Platform: macOS
Application: Arc Browser
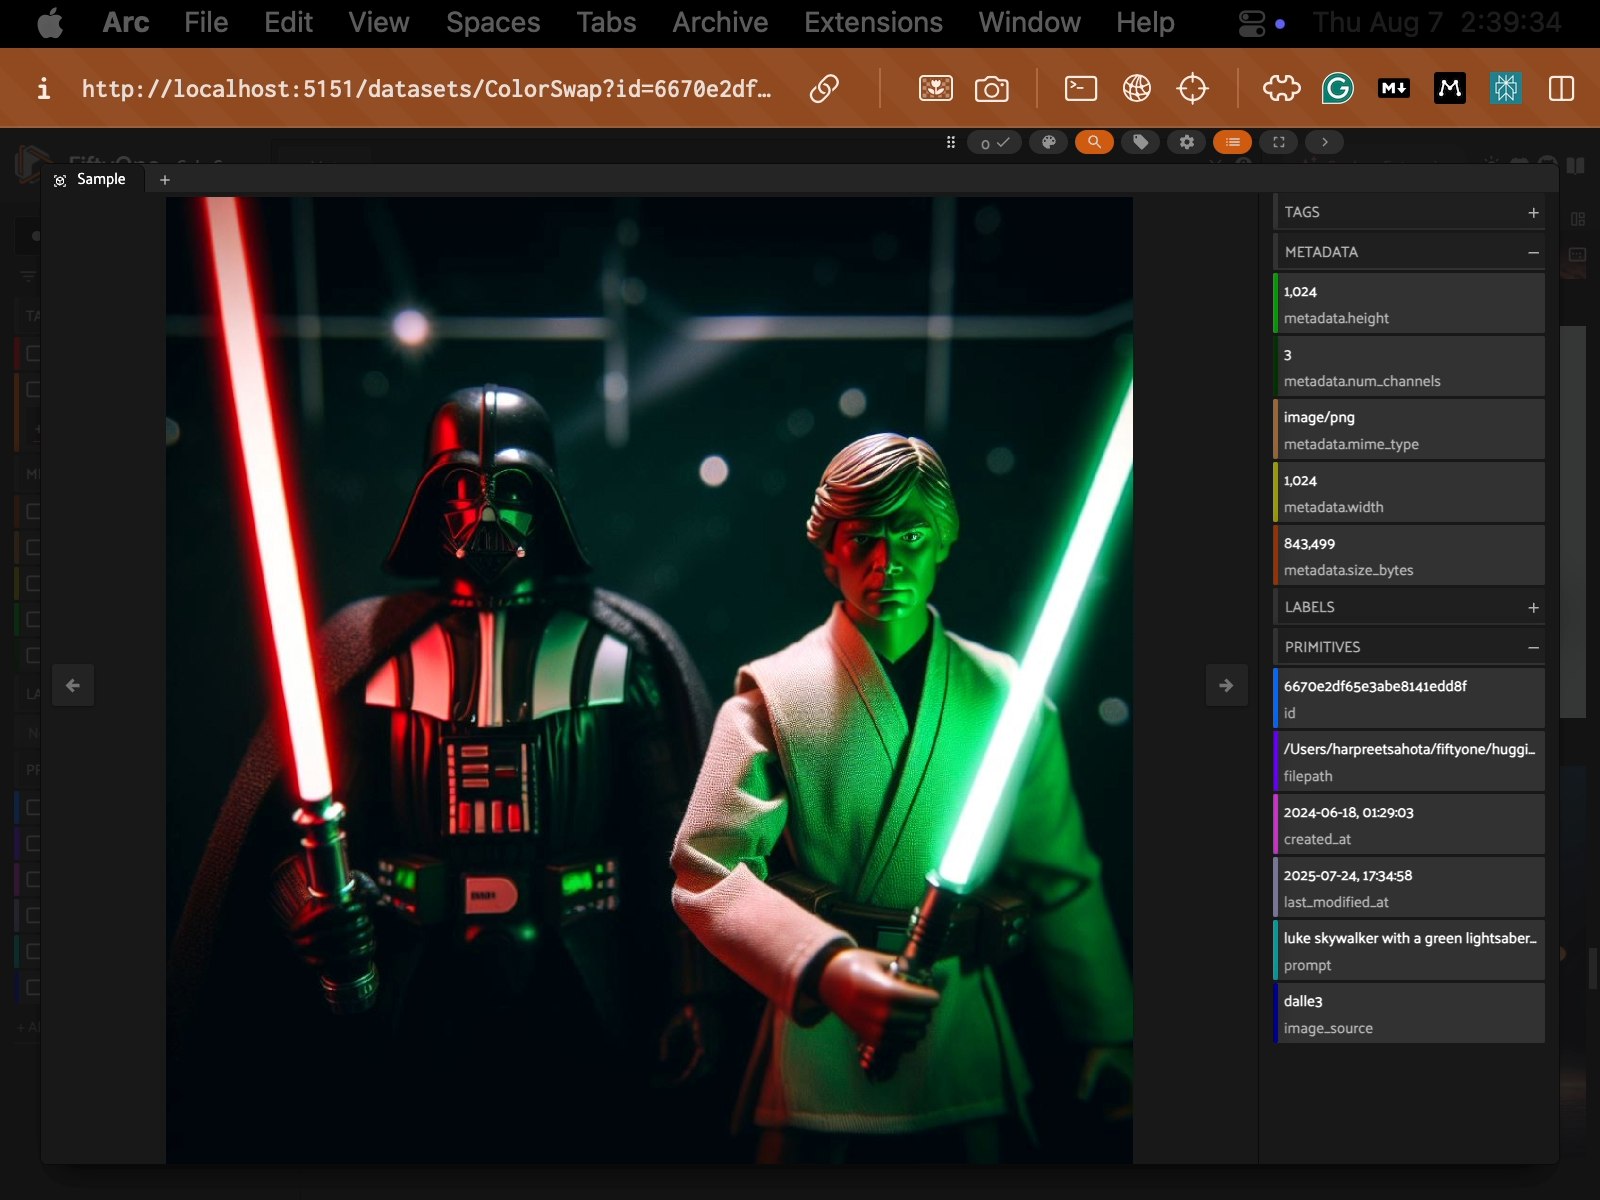
task_description: Navigate to the next sample
action_type: click
element_info: Icon
steps_since_start: 1